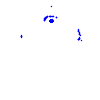
Particle: kaon